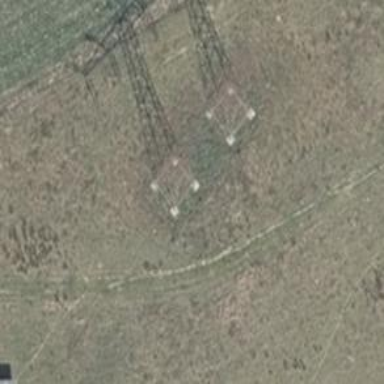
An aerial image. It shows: H-frame power tower with distinctive design.